Field crop: maize
Growth stage: 2
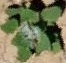
Species: chenopodium